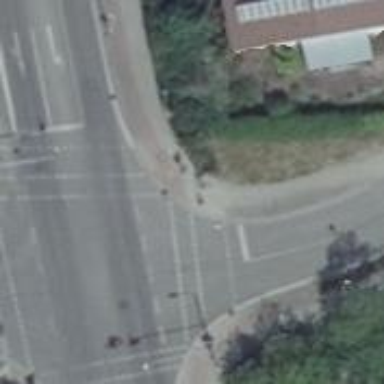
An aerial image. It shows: Traffic signal crossing.